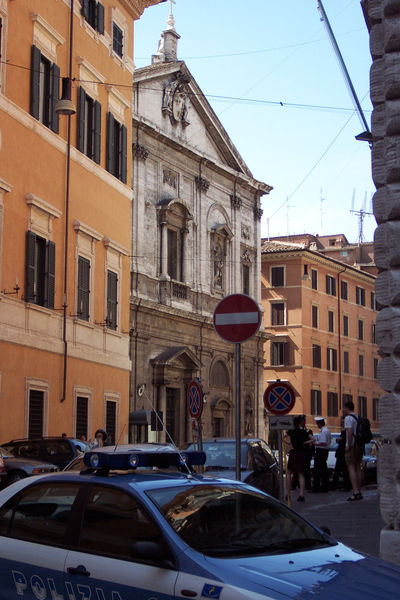
Titel: Campo de’Fiori
Standort: Rom, Piazza di Campo de’ Fiori (EU - I - Latium)
Schlagwörter: blau, himmel, schatten, menschen, stadt, fenster, licht, orange, strasse, gebäude, alt, häuser, kirche, spanien, sommer, fassaden, gasse, foto, fotografie, eingang, schild, polizei, polizist, schilder, autos, abriss, bauwerk, leitungen, halteverbot, einbahnstraße, parkverbot, polizeiauto, streetview